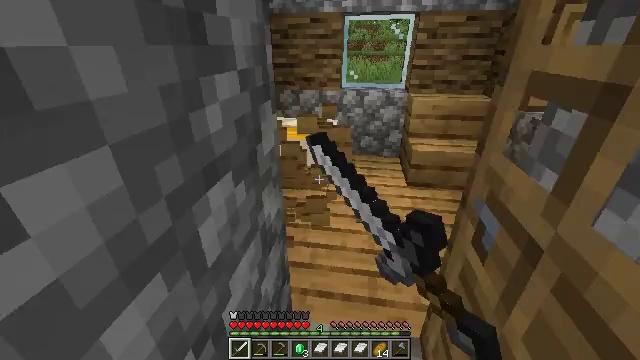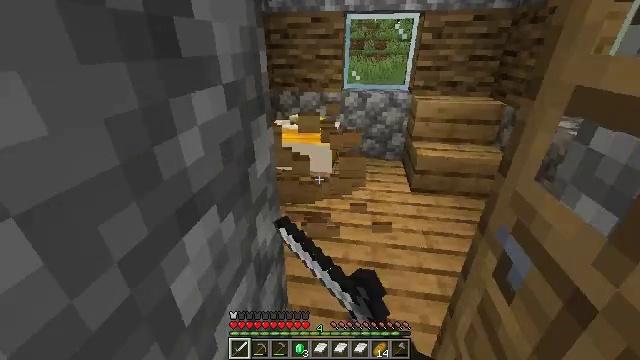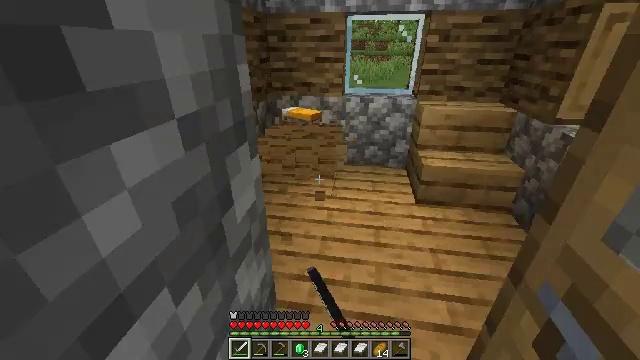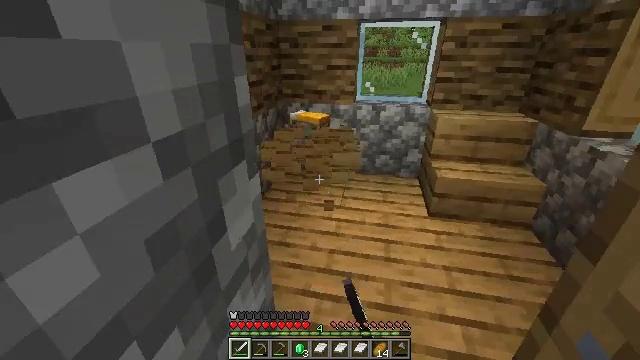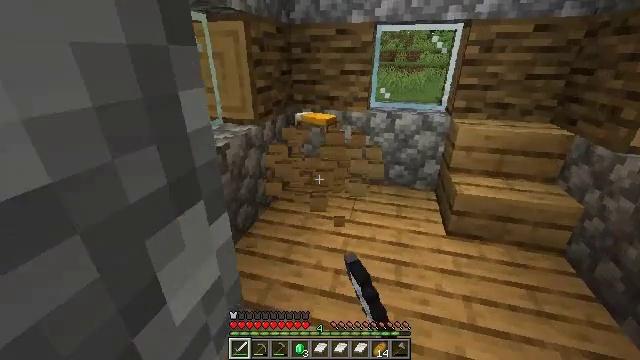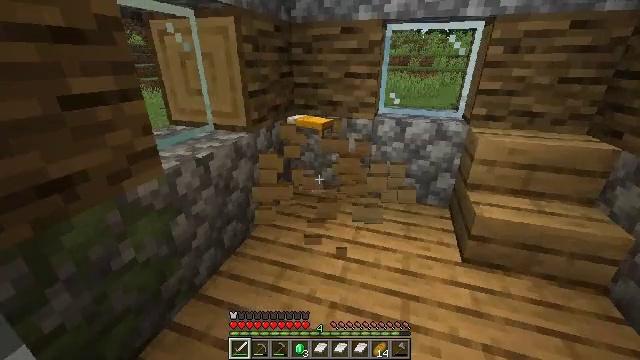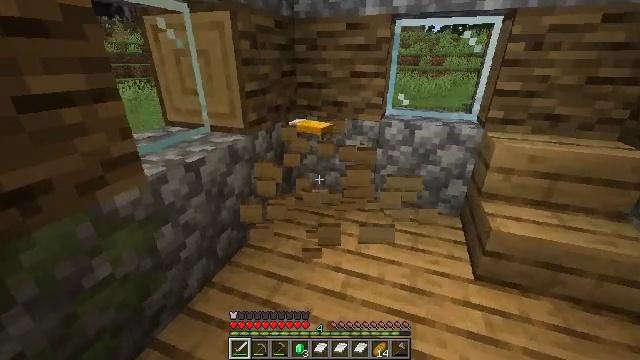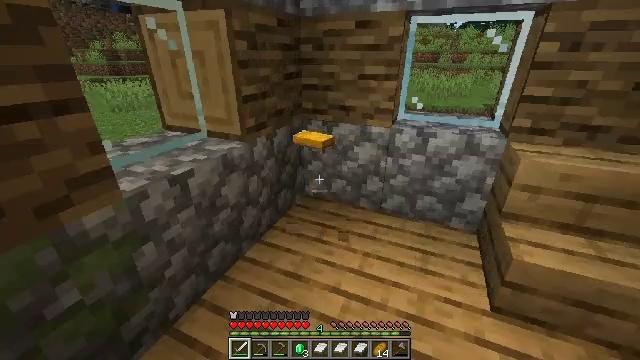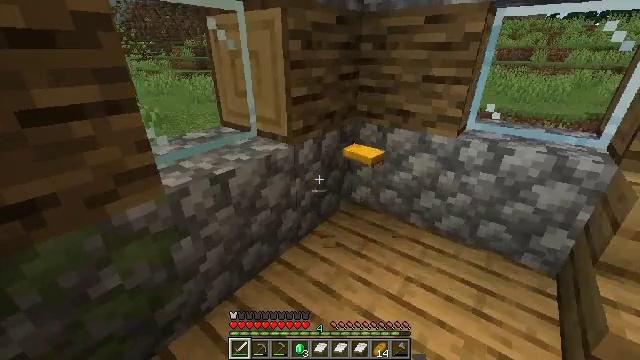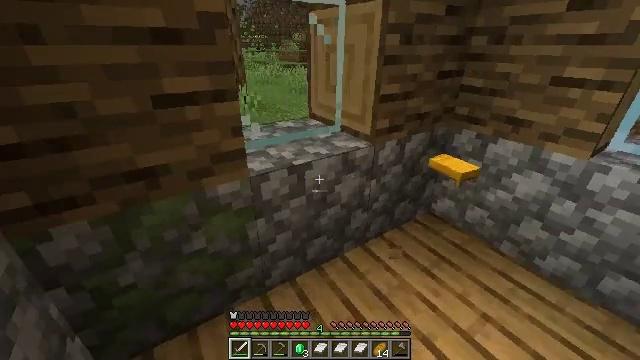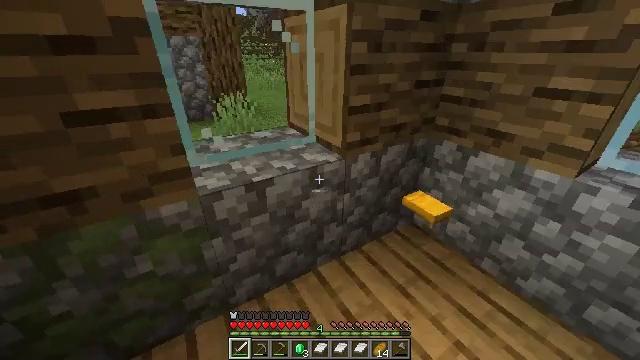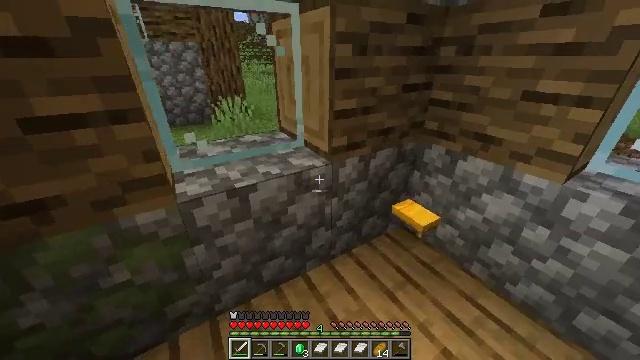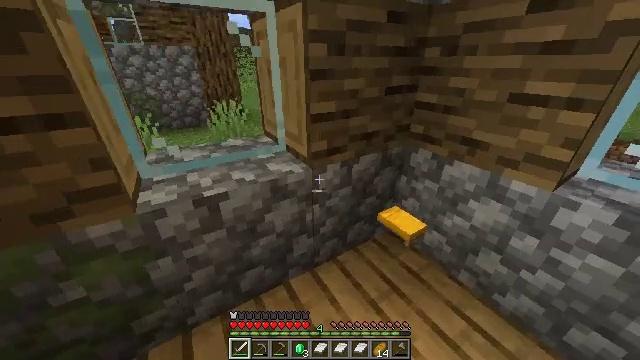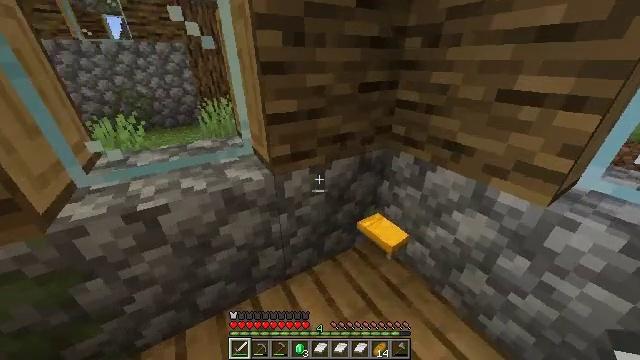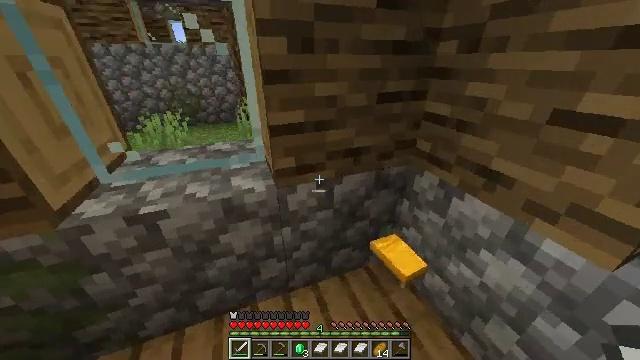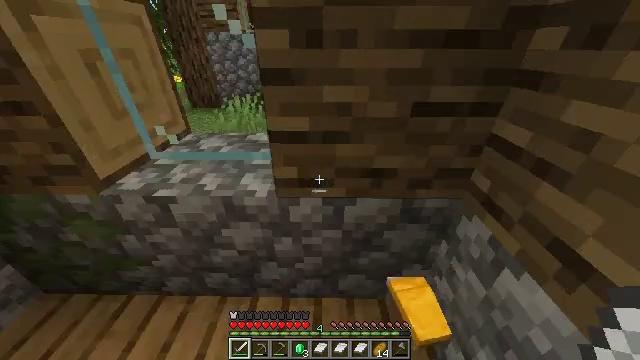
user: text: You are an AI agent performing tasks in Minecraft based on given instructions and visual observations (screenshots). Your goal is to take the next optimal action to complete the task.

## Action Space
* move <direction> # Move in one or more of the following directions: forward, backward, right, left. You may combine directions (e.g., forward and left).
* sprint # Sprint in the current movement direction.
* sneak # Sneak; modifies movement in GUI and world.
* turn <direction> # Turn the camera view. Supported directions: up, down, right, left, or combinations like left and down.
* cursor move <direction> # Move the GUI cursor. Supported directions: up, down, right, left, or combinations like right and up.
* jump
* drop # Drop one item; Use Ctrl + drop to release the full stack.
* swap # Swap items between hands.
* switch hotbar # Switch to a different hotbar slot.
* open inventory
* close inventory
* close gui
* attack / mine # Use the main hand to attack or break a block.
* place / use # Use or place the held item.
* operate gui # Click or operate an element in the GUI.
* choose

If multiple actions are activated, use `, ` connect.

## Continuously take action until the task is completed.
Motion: motion action
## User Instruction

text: Break the white bed to relocate it.
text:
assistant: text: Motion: move forward, attack / mine
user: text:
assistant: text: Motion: move forward, attack / mine
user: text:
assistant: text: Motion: move forward, turn left and up, attack / mine
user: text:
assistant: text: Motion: move forward, turn left, attack / mine
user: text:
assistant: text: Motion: move forward, turn left
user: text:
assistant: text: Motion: move forward, turn left
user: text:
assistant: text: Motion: move forward and move right, turn left
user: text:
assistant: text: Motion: move forward and move right, turn left
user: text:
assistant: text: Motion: move forward and move right, sprint, turn left and down
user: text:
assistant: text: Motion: move forward and move right, sprint, turn left
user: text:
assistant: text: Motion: move forward and move right, sprint
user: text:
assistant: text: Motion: move forward and move right, sprint
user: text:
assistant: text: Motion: move forward and move right, sprint
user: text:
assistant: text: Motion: move forward and move right, sprint, turn left
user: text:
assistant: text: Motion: move forward and move right, sprint, turn left and down
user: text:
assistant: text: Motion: move forward and move right, sprint, turn left and down
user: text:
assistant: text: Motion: move forward and move right, sprint, turn left
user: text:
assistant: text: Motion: move forward and move right, sprint, turn left and down
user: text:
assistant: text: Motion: move forward and move right, sprint, turn left
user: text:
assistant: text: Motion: move forward, sprint
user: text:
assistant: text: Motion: move forward, sprint
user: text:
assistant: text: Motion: move forward, sprint, turn left
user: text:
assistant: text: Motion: move forward and move left, sprint, turn left
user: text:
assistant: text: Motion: move forward and move left, sprint, turn left and up
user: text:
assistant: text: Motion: move forward and move left, sprint
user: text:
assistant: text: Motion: move forward and move left, sprint
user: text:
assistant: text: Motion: move forward and move left, sprint, turn right and up
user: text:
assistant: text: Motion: move forward, sprint, turn right and up
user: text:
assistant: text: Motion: move forward, sprint, turn right and up
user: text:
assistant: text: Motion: move forward, sprint, turn right and up